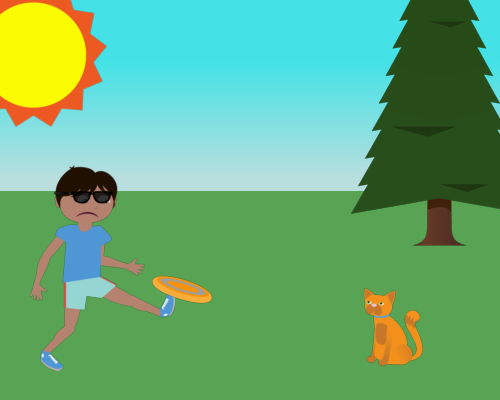
medium sun on the left corner and a boy frowning with leg out he 's wearing sunglasses and kicking yellow frisbee medium pine tree on right top and a little by the side an orange cat below tree looking at the boy his eyes are barely below the skyline